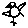
Label: bird